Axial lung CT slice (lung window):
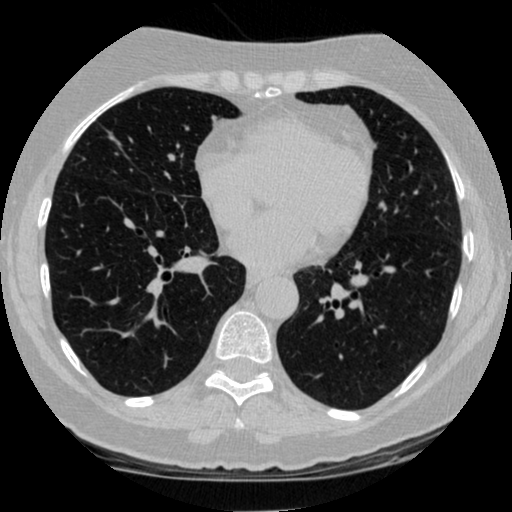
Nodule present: no